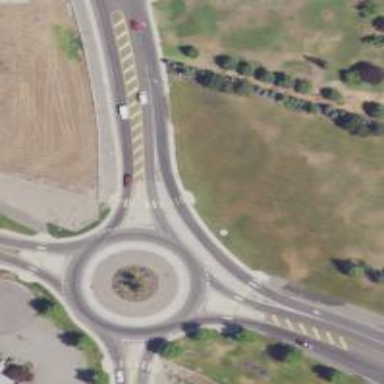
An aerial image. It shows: Roundabout located on primary highway with asphalt surface.